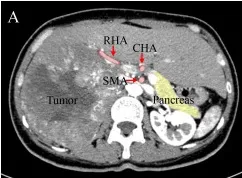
Images of contrast-enhanced CT scan and Three-dimensional reconstruction. (A) Arterial phase.
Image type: radiology (ct)